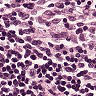
Metastatic tissue present: no